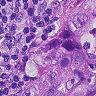
Metastatic tissue present: yes